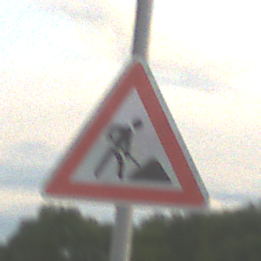
Verkehrszeichen: Arbeitsstelle
Umgebung: Outdoor, RoadRail
Tageszeit: SunriseSunset
Wetter: PartlyCloudy
Licht: Natural
Jahreszeit: NotSpecified
Kontrast: LowContrast